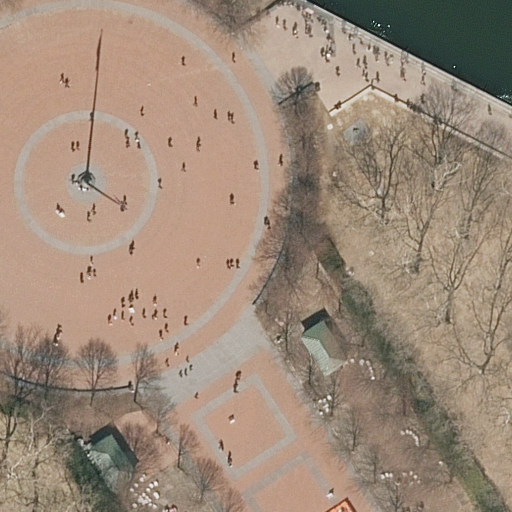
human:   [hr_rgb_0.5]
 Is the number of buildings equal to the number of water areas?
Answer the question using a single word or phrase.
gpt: yes

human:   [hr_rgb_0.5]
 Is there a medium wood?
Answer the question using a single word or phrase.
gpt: no

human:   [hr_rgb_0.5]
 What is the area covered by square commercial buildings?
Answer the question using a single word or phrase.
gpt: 0m2

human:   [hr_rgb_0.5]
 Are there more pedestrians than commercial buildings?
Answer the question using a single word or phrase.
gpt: yes

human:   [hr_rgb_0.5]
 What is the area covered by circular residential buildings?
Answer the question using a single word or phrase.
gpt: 0m2

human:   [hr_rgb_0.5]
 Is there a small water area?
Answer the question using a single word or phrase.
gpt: no

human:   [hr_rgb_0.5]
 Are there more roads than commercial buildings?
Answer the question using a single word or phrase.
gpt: yes

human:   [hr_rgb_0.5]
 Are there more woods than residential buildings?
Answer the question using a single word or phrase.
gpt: yes

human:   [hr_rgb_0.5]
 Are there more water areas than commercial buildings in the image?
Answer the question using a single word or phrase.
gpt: yes

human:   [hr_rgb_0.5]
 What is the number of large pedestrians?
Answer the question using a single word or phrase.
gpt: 1

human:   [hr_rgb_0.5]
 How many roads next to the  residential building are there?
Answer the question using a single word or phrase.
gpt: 1

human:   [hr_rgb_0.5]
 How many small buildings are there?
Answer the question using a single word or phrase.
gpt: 1

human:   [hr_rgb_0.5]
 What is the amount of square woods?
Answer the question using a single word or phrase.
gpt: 0

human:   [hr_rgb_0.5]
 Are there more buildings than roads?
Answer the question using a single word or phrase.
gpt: no

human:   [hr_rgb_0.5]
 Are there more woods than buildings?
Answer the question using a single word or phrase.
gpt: yes

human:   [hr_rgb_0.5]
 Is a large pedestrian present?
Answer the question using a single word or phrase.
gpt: yes

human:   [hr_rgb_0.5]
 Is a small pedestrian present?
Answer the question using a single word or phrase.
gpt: no

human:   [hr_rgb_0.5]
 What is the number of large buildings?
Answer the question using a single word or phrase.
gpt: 0

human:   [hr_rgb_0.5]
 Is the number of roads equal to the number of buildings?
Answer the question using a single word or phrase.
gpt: yes

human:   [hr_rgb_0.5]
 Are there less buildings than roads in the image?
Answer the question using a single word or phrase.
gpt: no

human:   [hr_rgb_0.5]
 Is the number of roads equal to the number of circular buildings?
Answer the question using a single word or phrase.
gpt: no

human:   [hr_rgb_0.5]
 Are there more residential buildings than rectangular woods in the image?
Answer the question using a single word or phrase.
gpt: no

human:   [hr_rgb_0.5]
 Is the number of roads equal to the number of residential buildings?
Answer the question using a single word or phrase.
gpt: yes

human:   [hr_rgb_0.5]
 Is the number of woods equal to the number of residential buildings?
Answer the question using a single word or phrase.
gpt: no

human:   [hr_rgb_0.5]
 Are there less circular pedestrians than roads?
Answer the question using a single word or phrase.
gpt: yes

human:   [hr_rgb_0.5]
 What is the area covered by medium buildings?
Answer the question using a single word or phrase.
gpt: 0m2

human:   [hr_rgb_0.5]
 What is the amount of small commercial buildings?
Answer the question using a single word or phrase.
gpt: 0

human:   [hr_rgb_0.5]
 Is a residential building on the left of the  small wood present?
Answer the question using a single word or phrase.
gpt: yes

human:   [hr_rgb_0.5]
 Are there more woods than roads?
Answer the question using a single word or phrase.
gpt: yes

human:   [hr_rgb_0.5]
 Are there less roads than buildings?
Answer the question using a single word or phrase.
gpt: no

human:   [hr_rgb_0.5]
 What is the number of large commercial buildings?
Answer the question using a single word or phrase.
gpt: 0

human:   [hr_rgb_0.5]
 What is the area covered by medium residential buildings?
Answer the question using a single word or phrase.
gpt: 0m2

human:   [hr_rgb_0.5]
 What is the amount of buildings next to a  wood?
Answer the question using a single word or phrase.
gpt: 1

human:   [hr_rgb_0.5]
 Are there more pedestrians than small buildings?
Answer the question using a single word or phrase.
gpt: no

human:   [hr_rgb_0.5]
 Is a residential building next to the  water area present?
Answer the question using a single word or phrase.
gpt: yes

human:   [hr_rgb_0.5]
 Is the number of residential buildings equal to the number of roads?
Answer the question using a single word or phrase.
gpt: yes